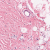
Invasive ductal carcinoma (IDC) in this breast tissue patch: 0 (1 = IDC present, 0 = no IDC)